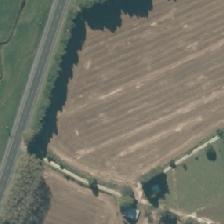
Land cover: shortrotation_cropland